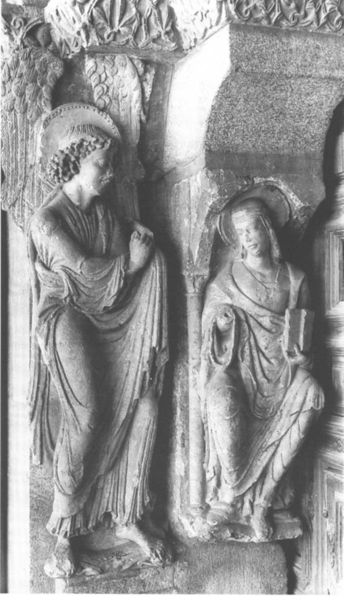
Titel: Verkündigung, Südportal
Standort: Avila, S. Vicente (EU - E)
Schlagwörter: flügel, kämpfer, mann, weiß, frauen, sitzen, frau, grau, marmor, schwarz, säule, tür, blick, muster, wand, bibel, falten, sockel, stein, kirche, figur, gewand, gewänder, locken, engel, skulptur, statue, füße, figuren, lesen, verzierung, bildhauerei, plastik, tor, foto, eingang, nische, arkade, buch, kapitell, zuneigung, portal, heiligenschein, statuen, sandstein, mittelalter, religiös, heiliger, konsole, heilige, maria, bitte, erzengel, bau, verkündigung, gewände, mittelater, gabriel, mittellalter, fugur